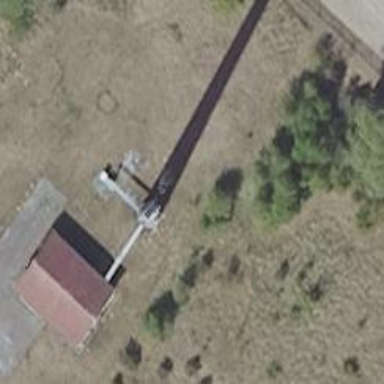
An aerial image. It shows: Communication tower.